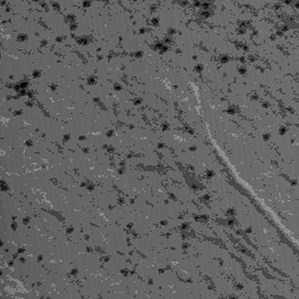
Label: frost